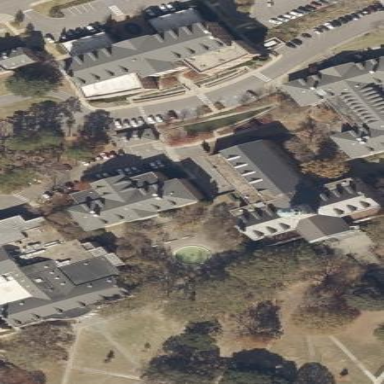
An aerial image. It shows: Building that serves as library.